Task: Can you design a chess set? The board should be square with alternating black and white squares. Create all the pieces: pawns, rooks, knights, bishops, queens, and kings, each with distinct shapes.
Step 4524:
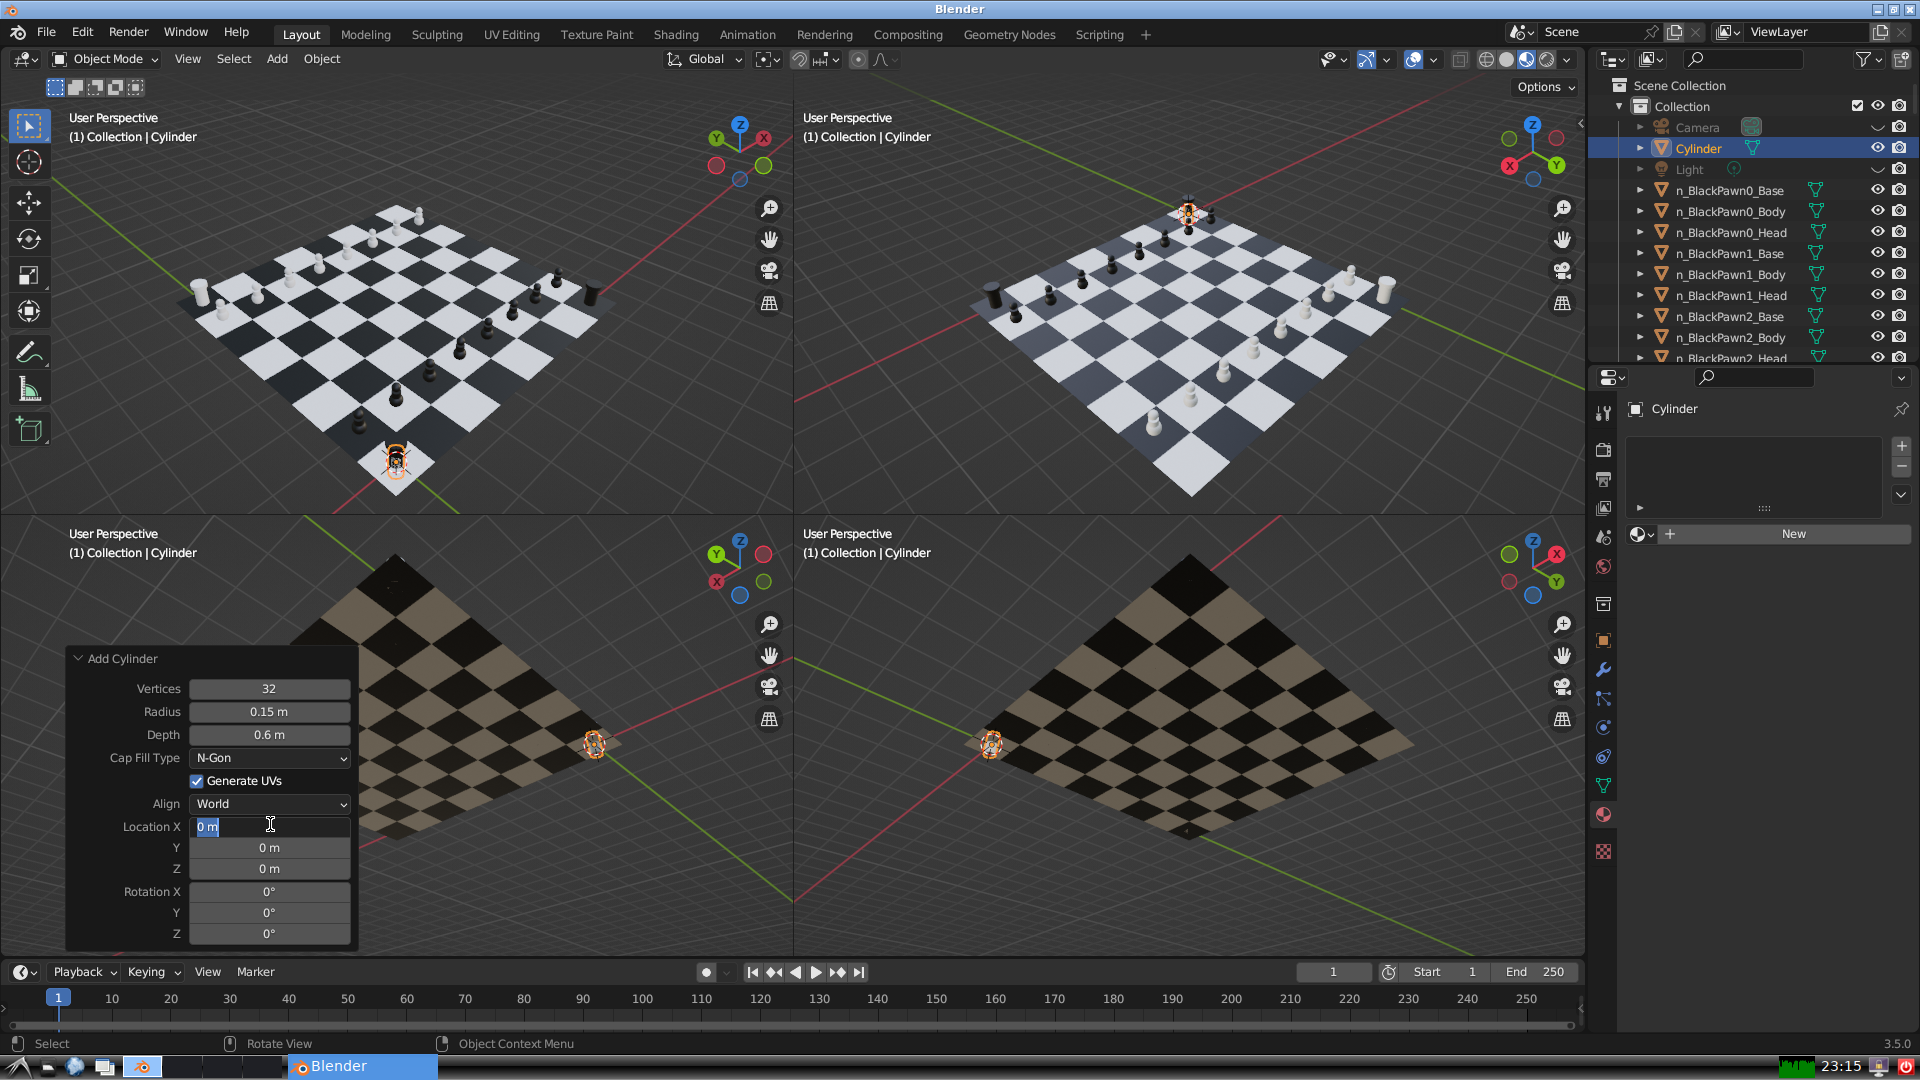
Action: input_text: 7.0